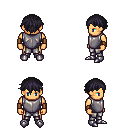
a pixel art fantasy rpg character, male body template, human, tanned skin, steel chest armor, metal pants, raven short bangs hairstyle, leather bracers, metal boots, four views (front, back, left, right), 2x2 character sprite sheet, small pixel art, hard edges, no anti-aliasing